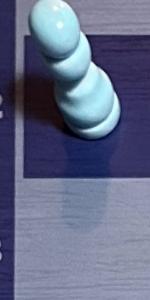
Label: Empty